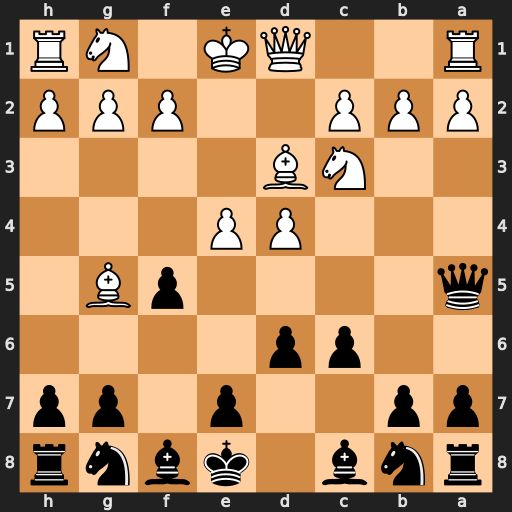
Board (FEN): rnb1kbnr/pp2p1pp/2pp4/q4pB1/3PP3/2NB4/PPP2PPP/R2QK1NR
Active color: b
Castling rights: KQkq
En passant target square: -
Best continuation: fxe4 Bxe4 Qxg5